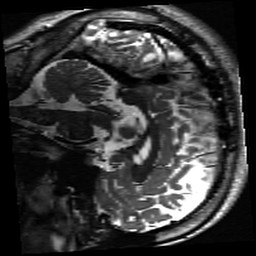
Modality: inplaneT2
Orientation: sagittal